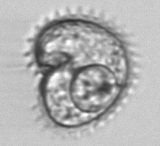
Label: Protoperidinium